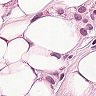
Metastatic tissue present: yes